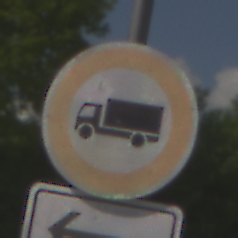
Verkehrszeichen: VerbotFuerKraftfahrzeugeUeberDreiKommaFuenfTonnen
Zusatzzeichen unten: RichtungsangabeDurchPfeile1
Umgebung: Outdoor, RoadRail
Tageszeit: Midday
Wetter: PartlyCloudy
Licht: Natural
Jahreszeit: NotSpecified
Kontrast: HighContrast